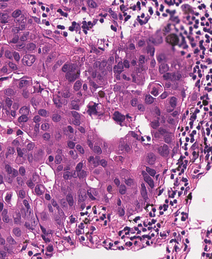
Tumor epithelial tissue: yes
Tumor-associated stroma tissue: yes
Normal tissue: no